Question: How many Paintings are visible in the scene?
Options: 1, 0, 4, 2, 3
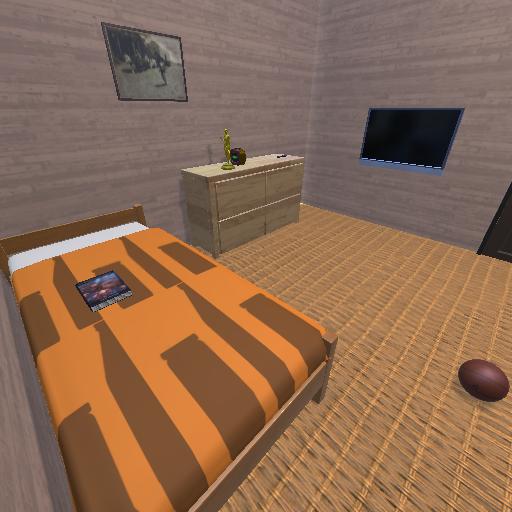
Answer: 1